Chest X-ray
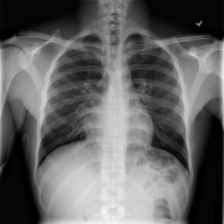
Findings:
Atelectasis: negative
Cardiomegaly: negative
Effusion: positive
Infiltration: negative
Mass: negative
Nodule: negative
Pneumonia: positive
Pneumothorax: negative
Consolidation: negative
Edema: negative
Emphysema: negative
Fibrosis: positive
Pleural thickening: negative
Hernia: negative